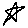
Label: star